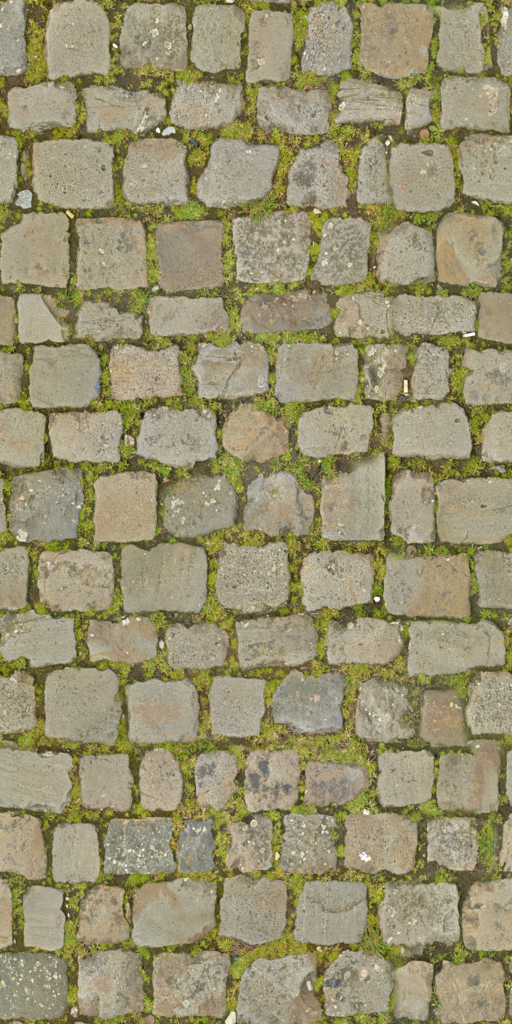
Texture map type: Color